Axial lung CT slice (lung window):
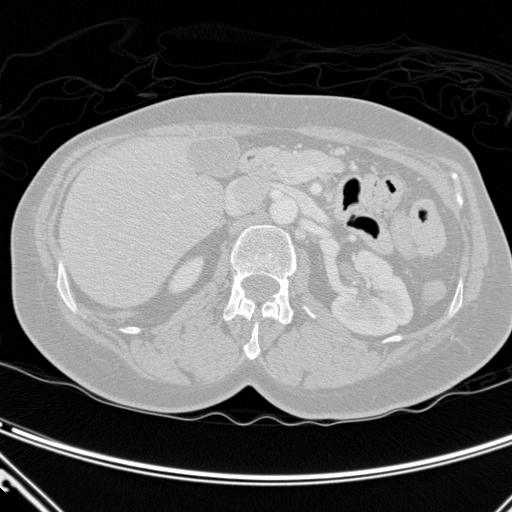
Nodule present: no